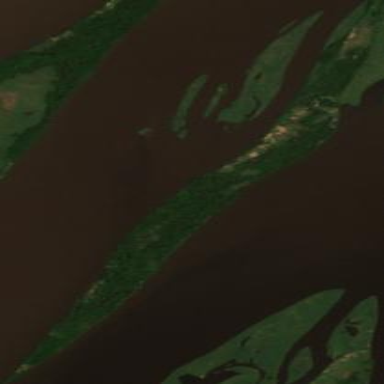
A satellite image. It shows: Island covered with dense forest.